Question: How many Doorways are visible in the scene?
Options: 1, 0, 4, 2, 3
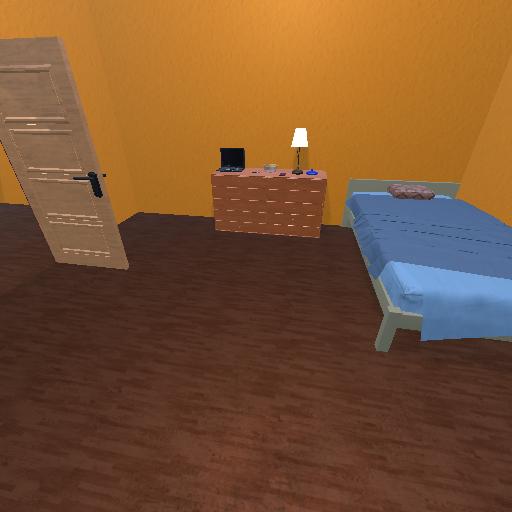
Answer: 1